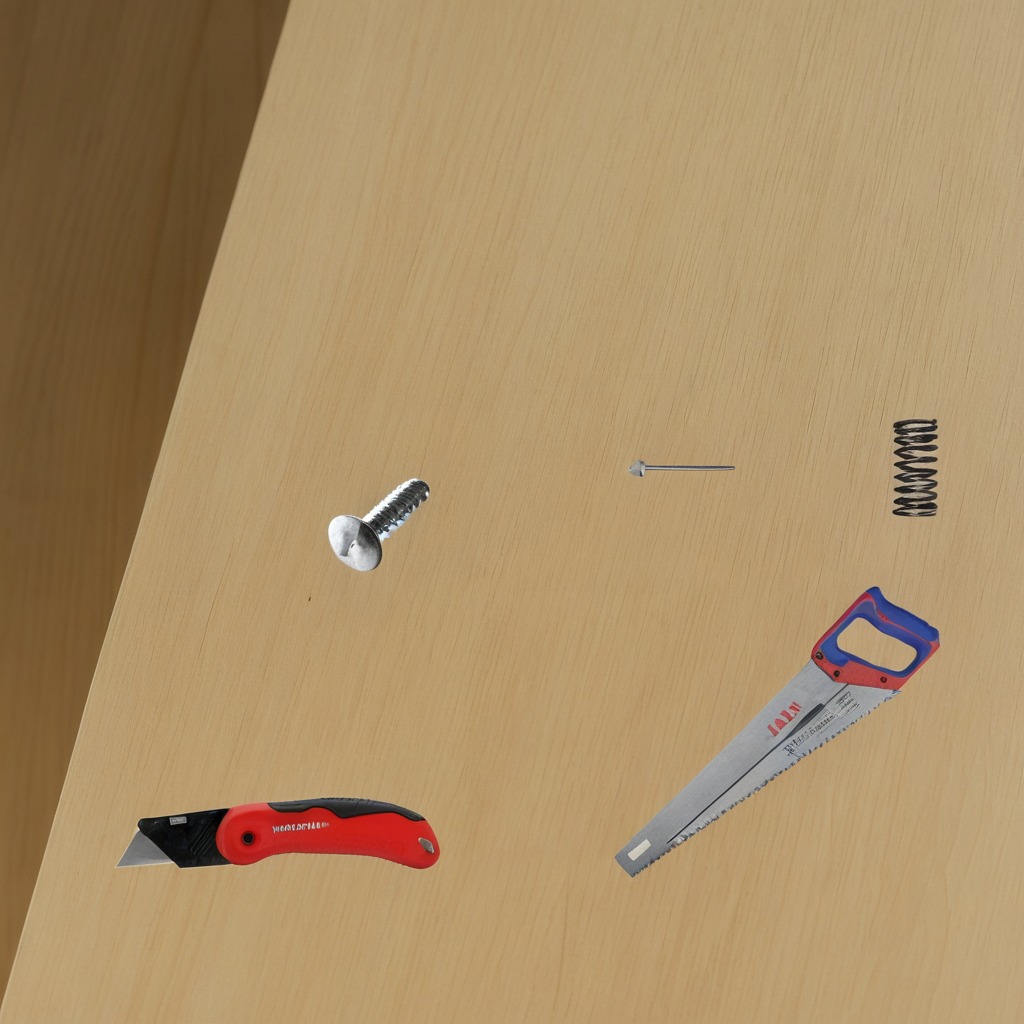
A utility knife, a metal machine screw, an iron nail, a coiled metal spring, and a handheld metal saw are lying on the plywood surface.